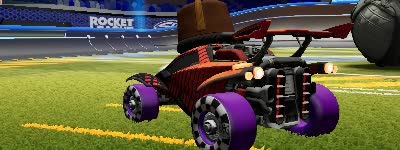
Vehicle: octane